Question: I want to get a link inside the homepage of the website,
I tried to get it by selenium but only get the homepage link.
please help me to get all links inside.
Code trials:
'''
from selenium import webdriver
import time
driver = webdriver.Edge()
driver.get('https://m.cafe.naver.com/ca-fe/minivelobike')
time.sleep(7)
elems = driver.find_elements_by_xpath("//a[@href]")
for elem in elems:
print(elem.get_attribute("href"))
driver.close()
'''
Snapshot of the links:

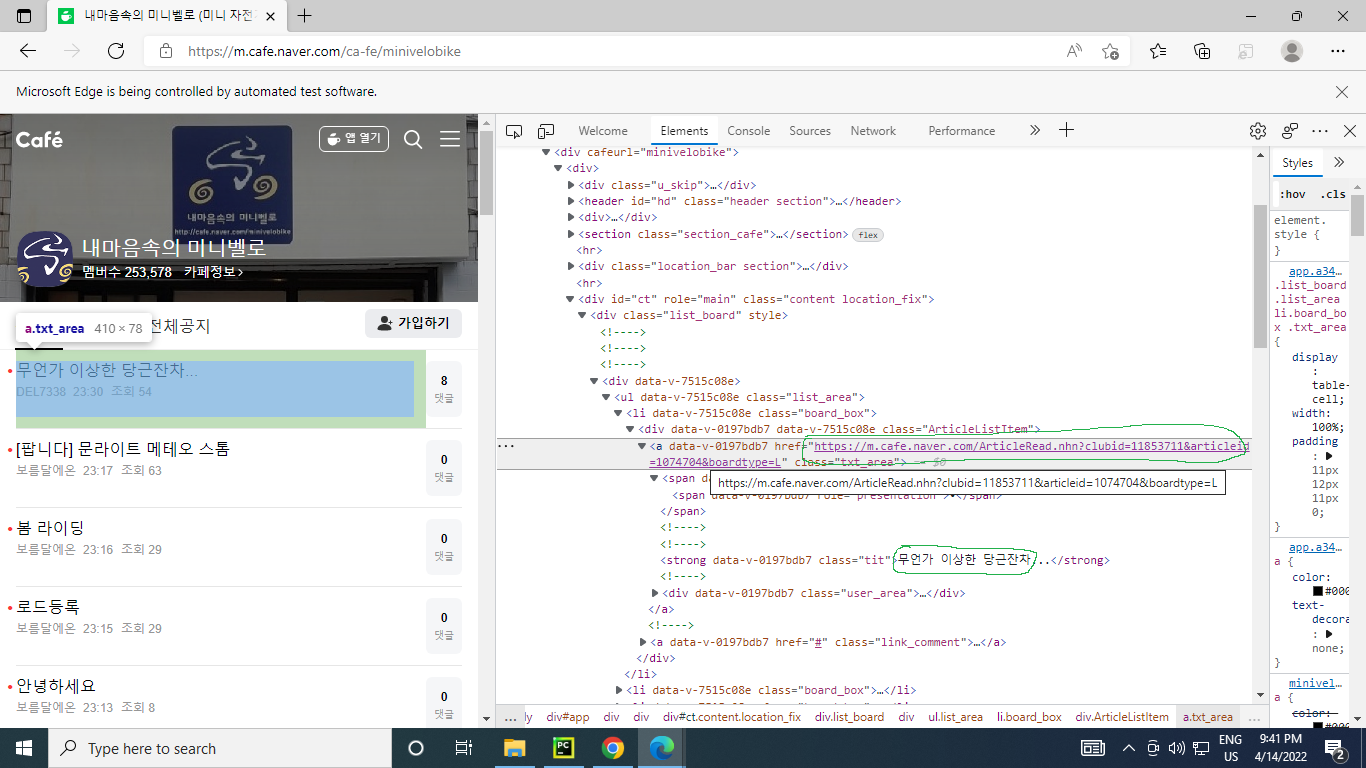
Answer: To print the value of the 'href' attributes of the articles you need to induce <URL>:
- Using :'''
driver.get("https://m.cafe.naver.com/ca-fe/minivelobike")
print([my_elem.get_attribute("href") for my_elem in WebDriverWait(driver, 20).until(EC.visibility_of_all_elements_located((By.CSS_SELECTOR, "a.txt_area[href]")))])
'''
- Using :'''
driver.get("https://m.cafe.naver.com/ca-fe/minivelobike")
print([my_elem.get_attribute("href") for my_elem in WebDriverWait(driver, 20).until(EC.visibility_of_all_elements_located((By.XPATH, "//a[@class='txt_area' and @href]")))])
'''
- Console Output:'''
['https://m.cafe.naver.com/ArticleRead.nhn?clubid=<PHONE>&articleid=<PHONE>&boardtype=L', 'https://m.cafe.naver.com/ArticleRead.nhn?clubid=<PHONE>&articleid=<PHONE>&boardtype=L', 'https://m.cafe.naver.com/ArticleRead.nhn?clubid=<PHONE>&articleid=<PHONE>&boardtype=L', 'https://m.cafe.naver.com/ArticleRead.nhn?clubid=<PHONE>&articleid=<PHONE>&boardtype=L', 'https://m.cafe.naver.com/ArticleRead.nhn?clubid=<PHONE>&articleid=<PHONE>&boardtype=L', 'https://m.cafe.naver.com/ArticleRead.nhn?clubid=<PHONE>&articleid=<PHONE>&boardtype=L', 'https://m.cafe.naver.com/ArticleRead.nhn?clubid=<PHONE>&articleid=<PHONE>&boardtype=L', 'https://m.cafe.naver.com/ArticleRead.nhn?clubid=<PHONE>&articleid=<PHONE>&boardtype=L', 'https://m.cafe.naver.com/ArticleRead.nhn?clubid=<PHONE>&articleid=<PHONE>&boardtype=L', 'https://m.cafe.naver.com/ArticleRead.nhn?clubid=<PHONE>&articleid=<PHONE>&boardtype=L', 'https://m.cafe.naver.com/ArticleRead.nhn?clubid=<PHONE>&articleid=<PHONE>&boardtype=L', 'https://m.cafe.naver.com/ArticleRead.nhn?clubid=<PHONE>&articleid=<PHONE>&boardtype=L', 'https://m.cafe.naver.com/ArticleRead.nhn?clubid=<PHONE>&articleid=<PHONE>&boardtype=L', 'https://m.cafe.naver.com/ArticleRead.nhn?clubid=<PHONE>&articleid=<PHONE>&boardtype=L', 'https://m.cafe.naver.com/ArticleRead.nhn?clubid=<PHONE>&articleid=<PHONE>&boardtype=L', 'https://m.cafe.naver.com/ArticleRead.nhn?clubid=<PHONE>&articleid=<PHONE>&boardtype=L', 'https://m.cafe.naver.com/ArticleRead.nhn?clubid=<PHONE>&articleid=<PHONE>&boardtype=L', 'https://m.cafe.naver.com/ArticleRead.nhn?clubid=<PHONE>&articleid=<PHONE>&boardtype=L', 'https://m.cafe.naver.com/ArticleRead.nhn?clubid=<PHONE>&articleid=<PHONE>&boardtype=L', 'https://m.cafe.naver.com/ArticleRead.nhn?clubid=<PHONE>&articleid=<PHONE>&boardtype=L', 'https://m.cafe.naver.com/ArticleRead.nhn?clubid=<PHONE>&articleid=<PHONE>&boardtype=L', 'https://m.cafe.naver.com/ArticleRead.nhn?clubid=<PHONE>&articleid=<PHONE>&boardtype=L', 'https://m.cafe.naver.com/ArticleRead.nhn?clubid=<PHONE>&articleid=<PHONE>&boardtype=L', 'https://m.cafe.naver.com/ArticleRead.nhn?clubid=<PHONE>&articleid=<PHONE>&boardtype=L', 'https://m.cafe.naver.com/ArticleRead.nhn?clubid=<PHONE>&articleid=<PHONE>&boardtype=L', 'https://m.cafe.naver.com/ArticleRead.nhn?clubid=<PHONE>&articleid=<PHONE>&boardtype=L', 'https://m.cafe.naver.com/ArticleRead.nhn?clubid=<PHONE>&articleid=<PHONE>&boardtype=L', 'https://m.cafe.naver.com/ArticleRead.nhn?clubid=<PHONE>&articleid=<PHONE>&boardtype=L', 'https://m.cafe.naver.com/ArticleRead.nhn?clubid=<PHONE>&articleid=<PHONE>&boardtype=L', 'https://m.cafe.naver.com/ArticleRead.nhn?clubid=<PHONE>&articleid=<PHONE>&boardtype=L', 'https://m.cafe.naver.com/ArticleRead.nhn?clubid=<PHONE>&articleid=<PHONE>&boardtype=L', 'https://m.cafe.naver.com/ArticleRead.nhn?clubid=<PHONE>&articleid=<PHONE>&boardtype=L', 'https://m.cafe.naver.com/ArticleRead.nhn?clubid=<PHONE>&articleid=<PHONE>&boardtype=L', 'https://m.cafe.naver.com/ArticleRead.nhn?clubid=<PHONE>&articleid=<PHONE>&boardtype=L', 'https://m.cafe.naver.com/ArticleRead.nhn?clubid=<PHONE>&articleid=<PHONE>&boardtype=L', 'https://m.cafe.naver.com/ArticleRead.nhn?clubid=<PHONE>&articleid=<PHONE>&boardtype=L', 'https://m.cafe.naver.com/ArticleRead.nhn?clubid=<PHONE>&articleid=<PHONE>&boardtype=L', 'https://m.cafe.naver.com/ArticleRead.nhn?clubid=<PHONE>&articleid=<PHONE>&boardtype=L', 'https://m.cafe.naver.com/ArticleRead.nhn?clubid=<PHONE>&articleid=<PHONE>&boardtype=L', 'https://m.cafe.naver.com/ArticleRead.nhn?clubid=<PHONE>&articleid=<PHONE>&boardtype=L', 'https://m.cafe.naver.com/ArticleRead.nhn?clubid=<PHONE>&articleid=<PHONE>&boardtype=L', 'https://m.cafe.naver.com/ArticleRead.nhn?clubid=<PHONE>&articleid=<PHONE>&boardtype=L', 'https://m.cafe.naver.com/ArticleRead.nhn?clubid=<PHONE>&articleid=<PHONE>&boardtype=L', 'https://m.cafe.naver.com/ArticleRead.nhn?clubid=<PHONE>&articleid=<PHONE>&boardtype=L', 'https://m.cafe.naver.com/ArticleRead.nhn?clubid=<PHONE>&articleid=<PHONE>&boardtype=L', 'https://m.cafe.naver.com/ArticleRead.nhn?clubid=<PHONE>&articleid=<PHONE>&boardtype=L', 'https://m.cafe.naver.com/ArticleRead.nhn?clubid=<PHONE>&articleid=<PHONE>&boardtype=L', 'https://m.cafe.naver.com/ArticleRead.nhn?clubid=<PHONE>&articleid=<PHONE>&boardtype=L', 'https://m.cafe.naver.com/ArticleRead.nhn?clubid=<PHONE>&articleid=<PHONE>&boardtype=L', 'https://m.cafe.naver.com/ArticleRead.nhn?clubid=<PHONE>&articleid=<PHONE>&boardtype=L']
'''
- : You have to add the following imports :'''
from selenium.webdriver.support.ui import WebDriverWait
from selenium.webdriver.common.by import By
from selenium.webdriver.support import expected_conditions as EC
'''